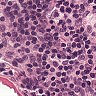
Metastatic tissue present: no